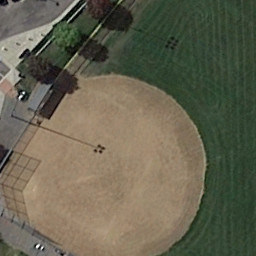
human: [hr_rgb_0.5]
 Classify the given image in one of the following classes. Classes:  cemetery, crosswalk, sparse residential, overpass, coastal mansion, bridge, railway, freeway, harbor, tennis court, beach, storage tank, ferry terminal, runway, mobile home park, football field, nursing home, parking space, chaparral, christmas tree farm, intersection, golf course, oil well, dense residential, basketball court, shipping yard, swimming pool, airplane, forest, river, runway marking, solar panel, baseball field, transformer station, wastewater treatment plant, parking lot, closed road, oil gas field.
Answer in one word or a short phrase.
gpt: baseball field